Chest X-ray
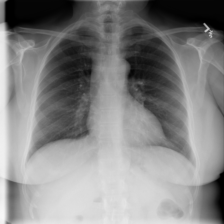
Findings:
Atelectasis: negative
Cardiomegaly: negative
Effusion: negative
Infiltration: negative
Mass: negative
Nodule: negative
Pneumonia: negative
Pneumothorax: negative
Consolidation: negative
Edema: negative
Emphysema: negative
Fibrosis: negative
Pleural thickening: negative
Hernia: negative